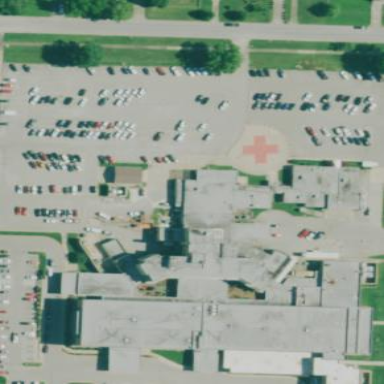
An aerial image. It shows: Healthcare facility identified as hospital.